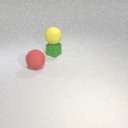
small green rubber cube to the right of large red rubber sphere